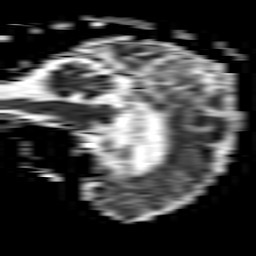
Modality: ADC
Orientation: sagittal
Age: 82
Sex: female
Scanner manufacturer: philips
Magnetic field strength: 1.5 T
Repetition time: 4.6 s
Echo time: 0.0745 s